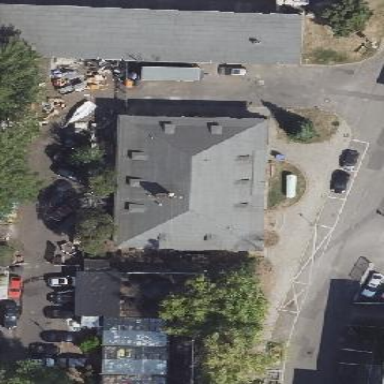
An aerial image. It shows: Commercial building.